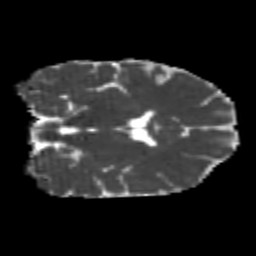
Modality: MD
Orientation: coronal
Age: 22
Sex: female
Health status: healthy
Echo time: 0.074 s